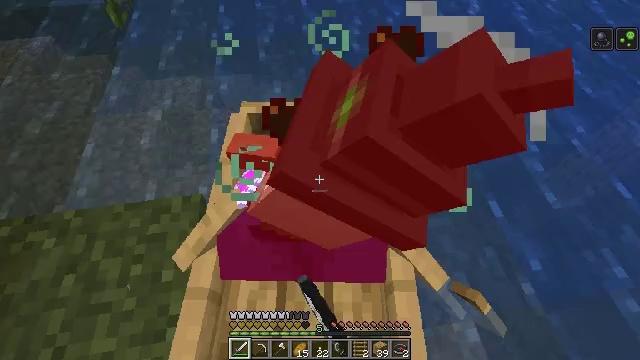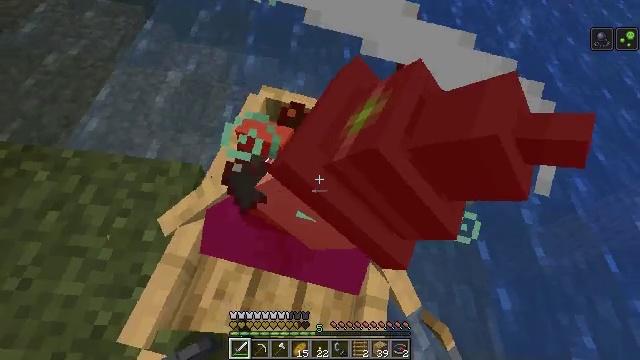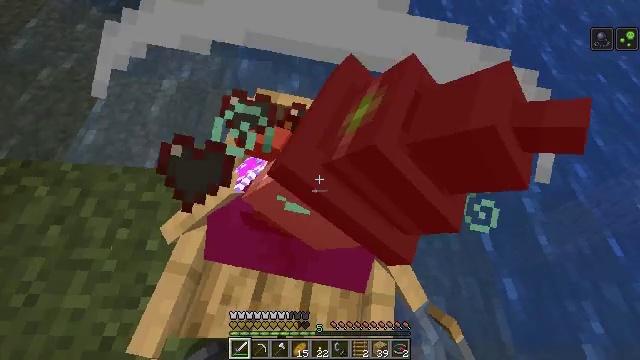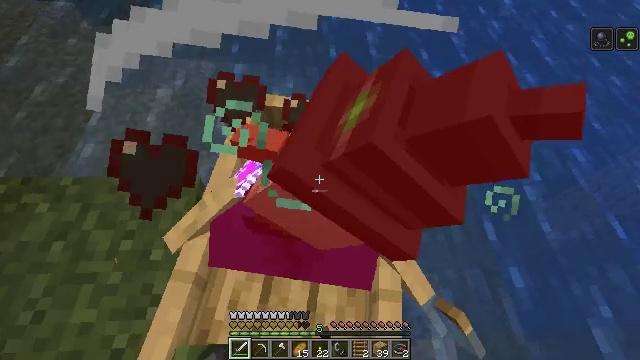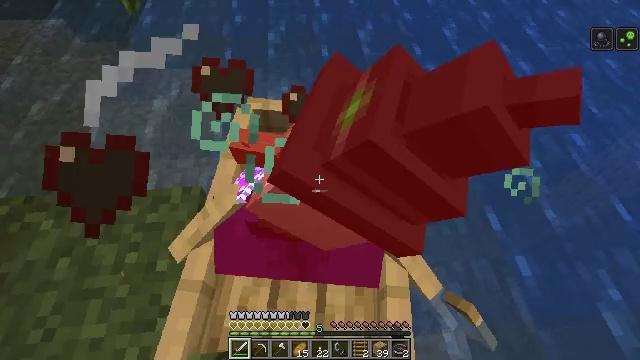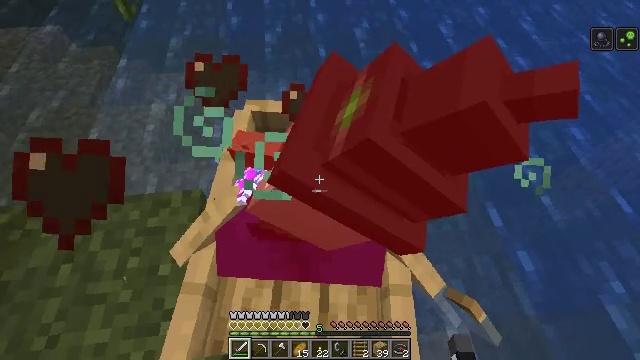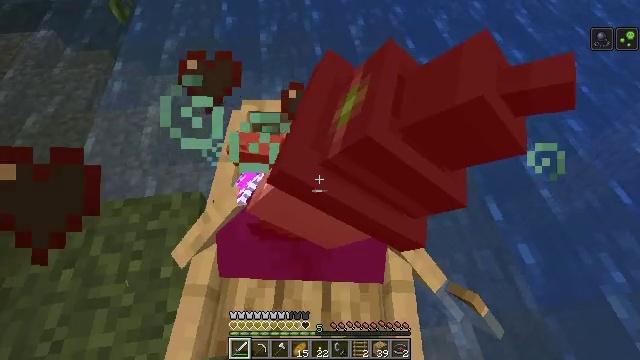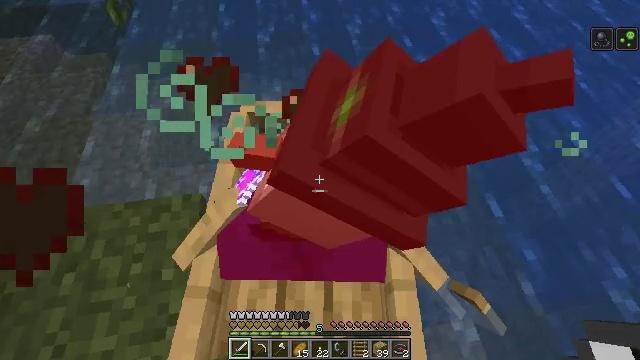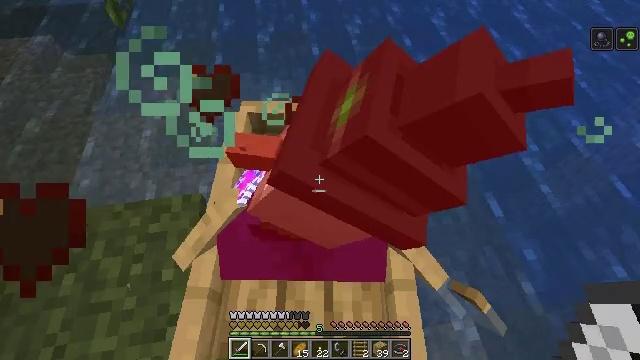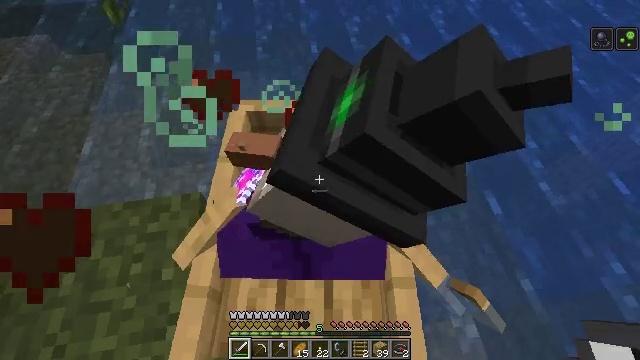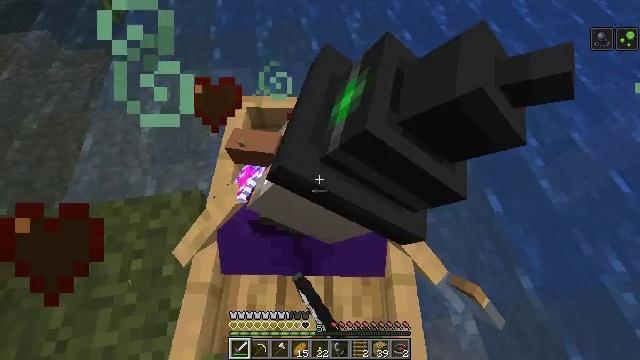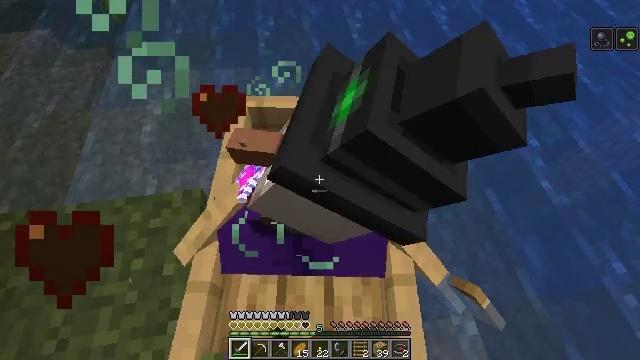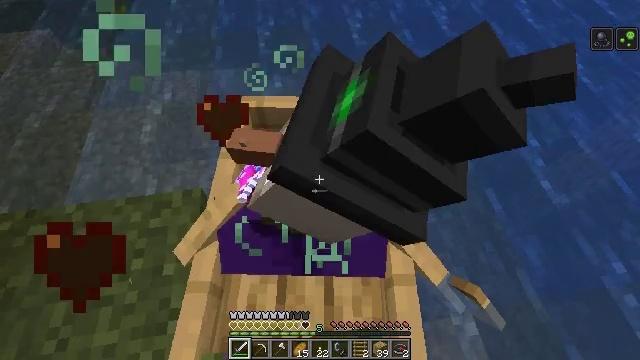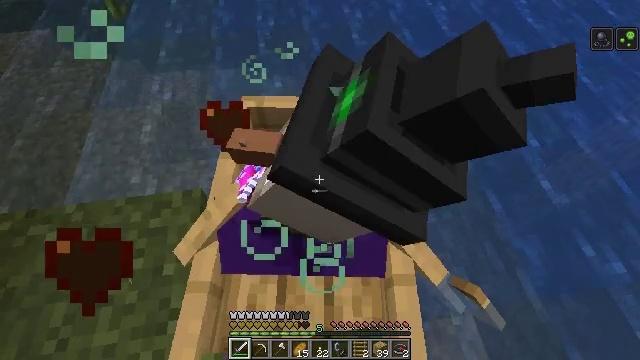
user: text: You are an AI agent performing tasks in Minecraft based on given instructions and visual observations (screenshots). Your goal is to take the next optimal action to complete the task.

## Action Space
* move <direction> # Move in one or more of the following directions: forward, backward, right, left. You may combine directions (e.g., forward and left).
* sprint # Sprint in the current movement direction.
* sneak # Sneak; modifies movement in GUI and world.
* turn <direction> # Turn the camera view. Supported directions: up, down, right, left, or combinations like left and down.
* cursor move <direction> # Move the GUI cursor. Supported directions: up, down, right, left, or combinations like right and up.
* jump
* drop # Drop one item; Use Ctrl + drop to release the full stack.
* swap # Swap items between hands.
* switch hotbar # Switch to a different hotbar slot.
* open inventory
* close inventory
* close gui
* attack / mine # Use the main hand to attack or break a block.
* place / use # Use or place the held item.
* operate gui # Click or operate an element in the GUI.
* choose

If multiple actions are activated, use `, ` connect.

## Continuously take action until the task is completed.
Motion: motion action
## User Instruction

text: Kill mobs.
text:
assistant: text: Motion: attack / mine
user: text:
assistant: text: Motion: attack / mine
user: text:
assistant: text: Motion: attack / mine
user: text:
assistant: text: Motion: attack / mine
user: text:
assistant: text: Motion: attack / mine
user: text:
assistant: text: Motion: attack / mine
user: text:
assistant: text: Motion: attack / mine
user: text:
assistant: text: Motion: no_op
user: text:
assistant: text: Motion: attack / mine
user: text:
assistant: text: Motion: attack / mine
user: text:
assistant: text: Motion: attack / mine
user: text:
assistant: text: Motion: attack / mine
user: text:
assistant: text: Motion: attack / mine
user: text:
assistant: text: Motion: attack / mine